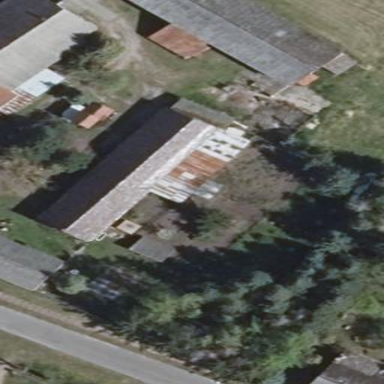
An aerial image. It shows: Building with gabled roof. The light gray roof is oriented along the structure.